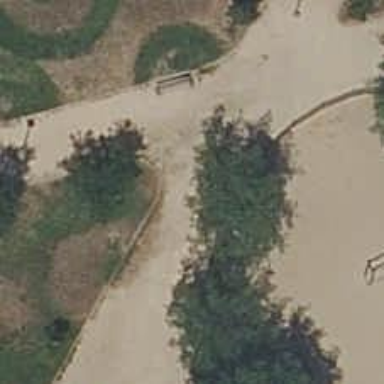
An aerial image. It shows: Footway on sandy surface.